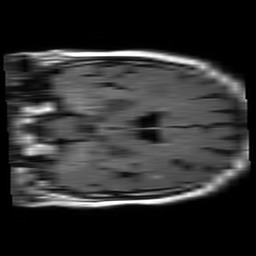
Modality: FLAIR
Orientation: coronal
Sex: female
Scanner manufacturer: philips
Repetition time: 11 s
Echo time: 0.125 s